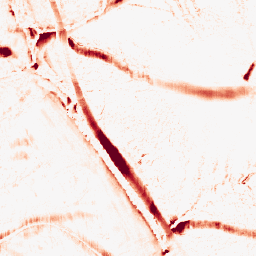
Category: morphological
Decomposition family: morphological_ellipse
Decomposition parameters: operation: opening
width: 20
height: 10
Upsampling method: nearest
Upsampling parameters: scale: 2
Upsampling scale: 2